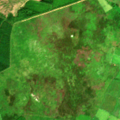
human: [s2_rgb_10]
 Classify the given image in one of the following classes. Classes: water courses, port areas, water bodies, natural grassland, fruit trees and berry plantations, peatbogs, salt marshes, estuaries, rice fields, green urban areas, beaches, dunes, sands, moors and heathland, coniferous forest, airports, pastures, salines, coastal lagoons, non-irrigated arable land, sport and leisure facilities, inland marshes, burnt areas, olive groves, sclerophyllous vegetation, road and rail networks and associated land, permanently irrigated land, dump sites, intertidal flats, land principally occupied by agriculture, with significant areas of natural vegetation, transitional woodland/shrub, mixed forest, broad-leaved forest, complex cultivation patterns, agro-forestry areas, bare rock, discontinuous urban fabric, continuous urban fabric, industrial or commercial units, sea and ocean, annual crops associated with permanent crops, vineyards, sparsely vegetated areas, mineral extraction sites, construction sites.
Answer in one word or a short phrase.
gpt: pastures, coniferous forest, moors and heathland